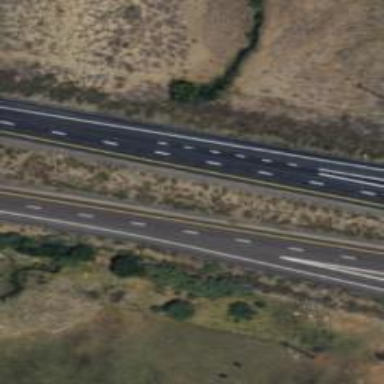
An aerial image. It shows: Motorway junction.